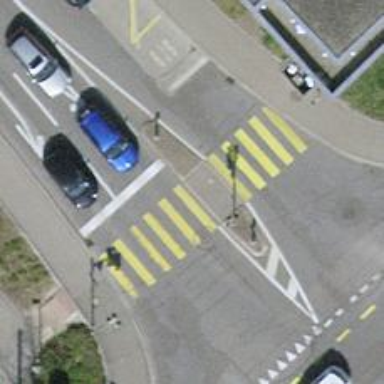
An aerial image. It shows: Crossing with traffic signals.